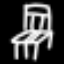
Label: chair